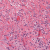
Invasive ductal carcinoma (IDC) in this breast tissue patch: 0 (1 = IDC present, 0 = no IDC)